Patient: sex F, age 40
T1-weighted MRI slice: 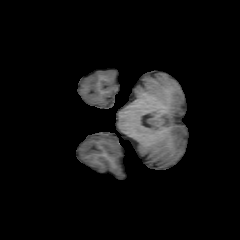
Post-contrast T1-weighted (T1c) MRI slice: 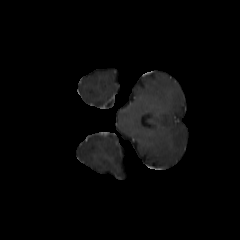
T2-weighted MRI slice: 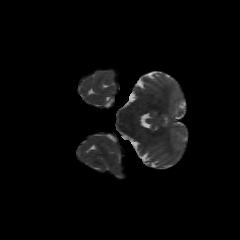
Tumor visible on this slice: no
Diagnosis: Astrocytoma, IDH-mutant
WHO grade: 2